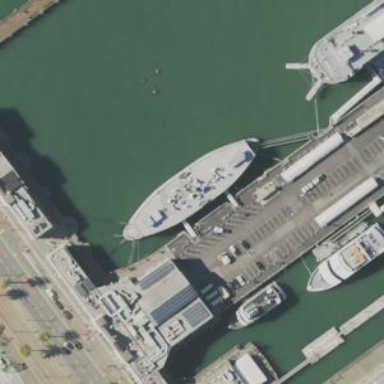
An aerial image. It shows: Museum housed in historic ferry ship.